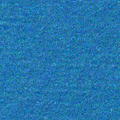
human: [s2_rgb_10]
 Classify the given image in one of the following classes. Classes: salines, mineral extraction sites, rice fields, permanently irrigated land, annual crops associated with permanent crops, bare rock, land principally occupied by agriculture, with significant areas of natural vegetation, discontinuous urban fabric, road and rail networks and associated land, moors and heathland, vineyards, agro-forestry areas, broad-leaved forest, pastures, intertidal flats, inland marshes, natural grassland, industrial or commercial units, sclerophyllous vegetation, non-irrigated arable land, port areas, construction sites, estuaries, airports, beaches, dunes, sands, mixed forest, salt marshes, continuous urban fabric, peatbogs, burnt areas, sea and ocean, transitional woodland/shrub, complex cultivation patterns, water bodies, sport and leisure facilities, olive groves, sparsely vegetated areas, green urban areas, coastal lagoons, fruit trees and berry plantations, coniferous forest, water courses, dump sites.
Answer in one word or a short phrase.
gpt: sea and ocean